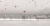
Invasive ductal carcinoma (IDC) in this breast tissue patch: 0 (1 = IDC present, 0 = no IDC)